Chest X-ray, PA view. Patient: 23 years old, sex M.
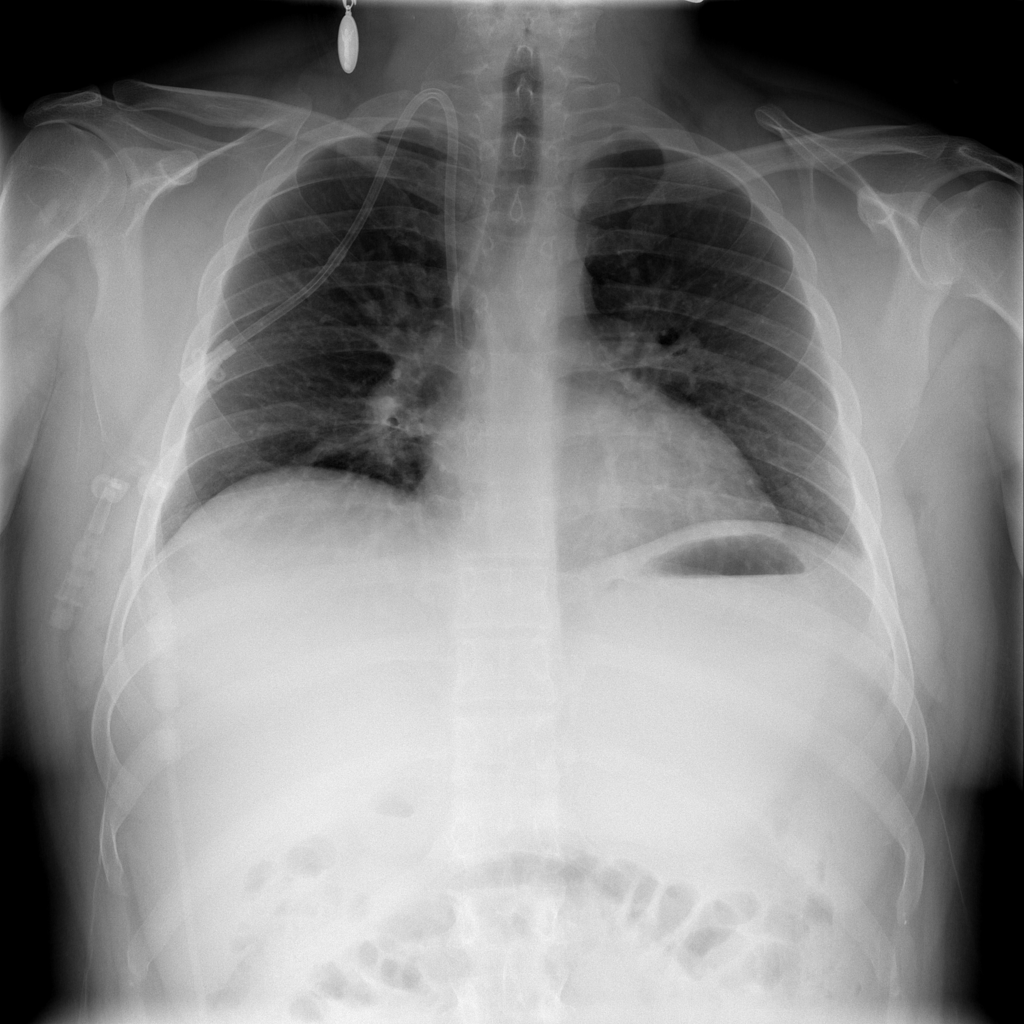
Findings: No Finding